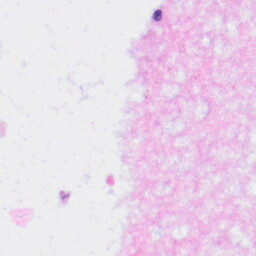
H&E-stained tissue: Liver